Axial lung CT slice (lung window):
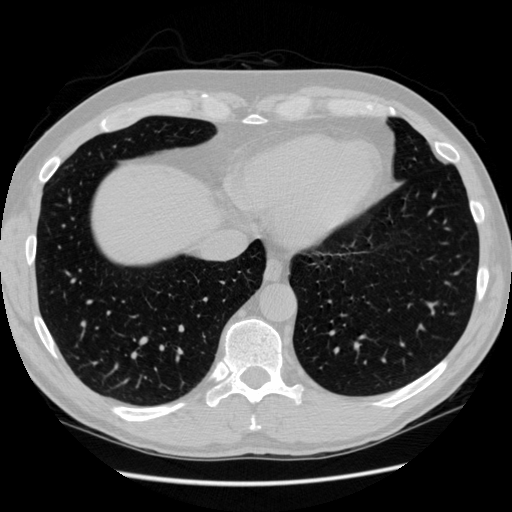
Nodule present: no